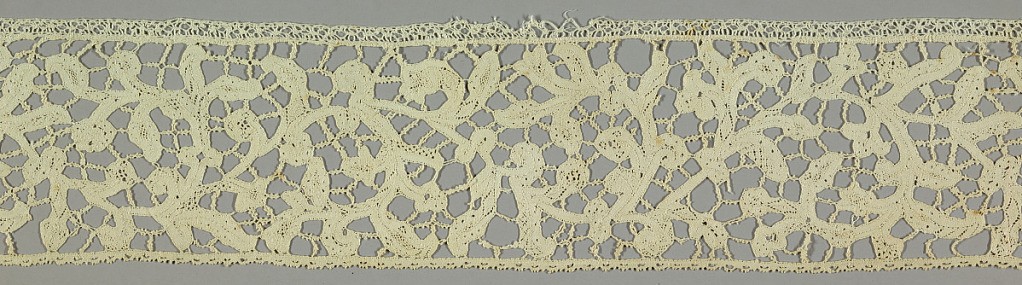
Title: Band
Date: early 18th century
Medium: linen Technique: bobbin made continuous tape with bars added
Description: Scrolls and leaves held in place by bars with picots.